Question: I'm trying to center the 'JLabel' text and to change the background and foreground color. I tried to use HTML:
'''
JLabel listHeader = new JLabel("<html><span style='background-color:#555;color:White;text-align:center;'>Tables</span></html>");
'''
But it doesn't seem to work as you can see in the image below.
<URL>

The label is inside a panel that has the layout manager set to grid bag layout with the following constraints:
'''
c.gridy=0;
c.gridx=0;
c.weighty=0;
c.weightx=1;
c.fill=GridBagConstraints.NONE;
c.anchor = GridBagConstraints.LINE_START;
'''
I tried with fill 'BOTH' as well, same result.
How can I make the label take all the width space?
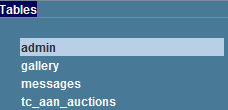
Answer: You could try to anchor at the center, not on the start of the line.